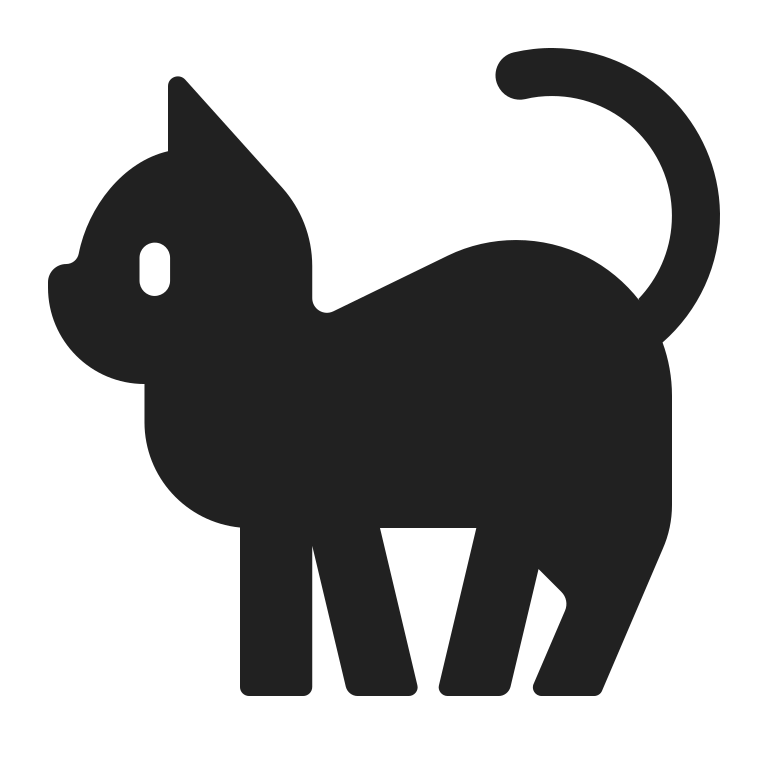
black cat high contrast